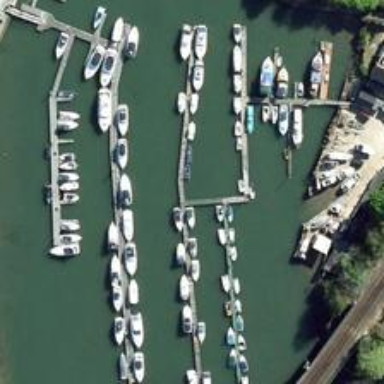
A lawn is between the road and the port .